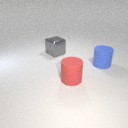
large blue rubber cylinder to the right of large red rubber cylinder